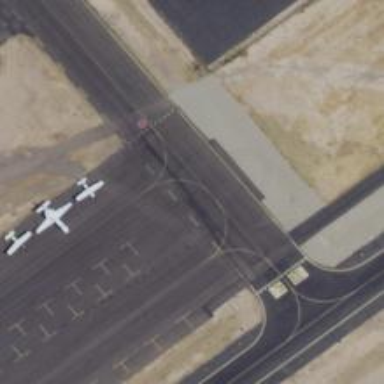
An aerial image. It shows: View of taxiway at the airport.